Interaction volume radius: 5 \u00c5
Interaction volume height: 10 \u00c5
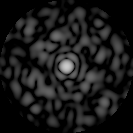
Disorder parameter: 0.8629